Aerial crown-view tile of a tropical tree (Barro Colorado Island, Panama), acquired 20250124:
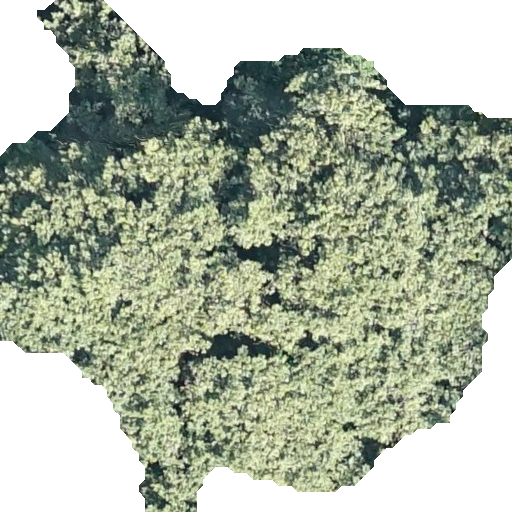
Species: Apeiba membranacea
GBIF accepted scientific name: Apeiba membranacea
Crown area: 281.192 m²